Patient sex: M
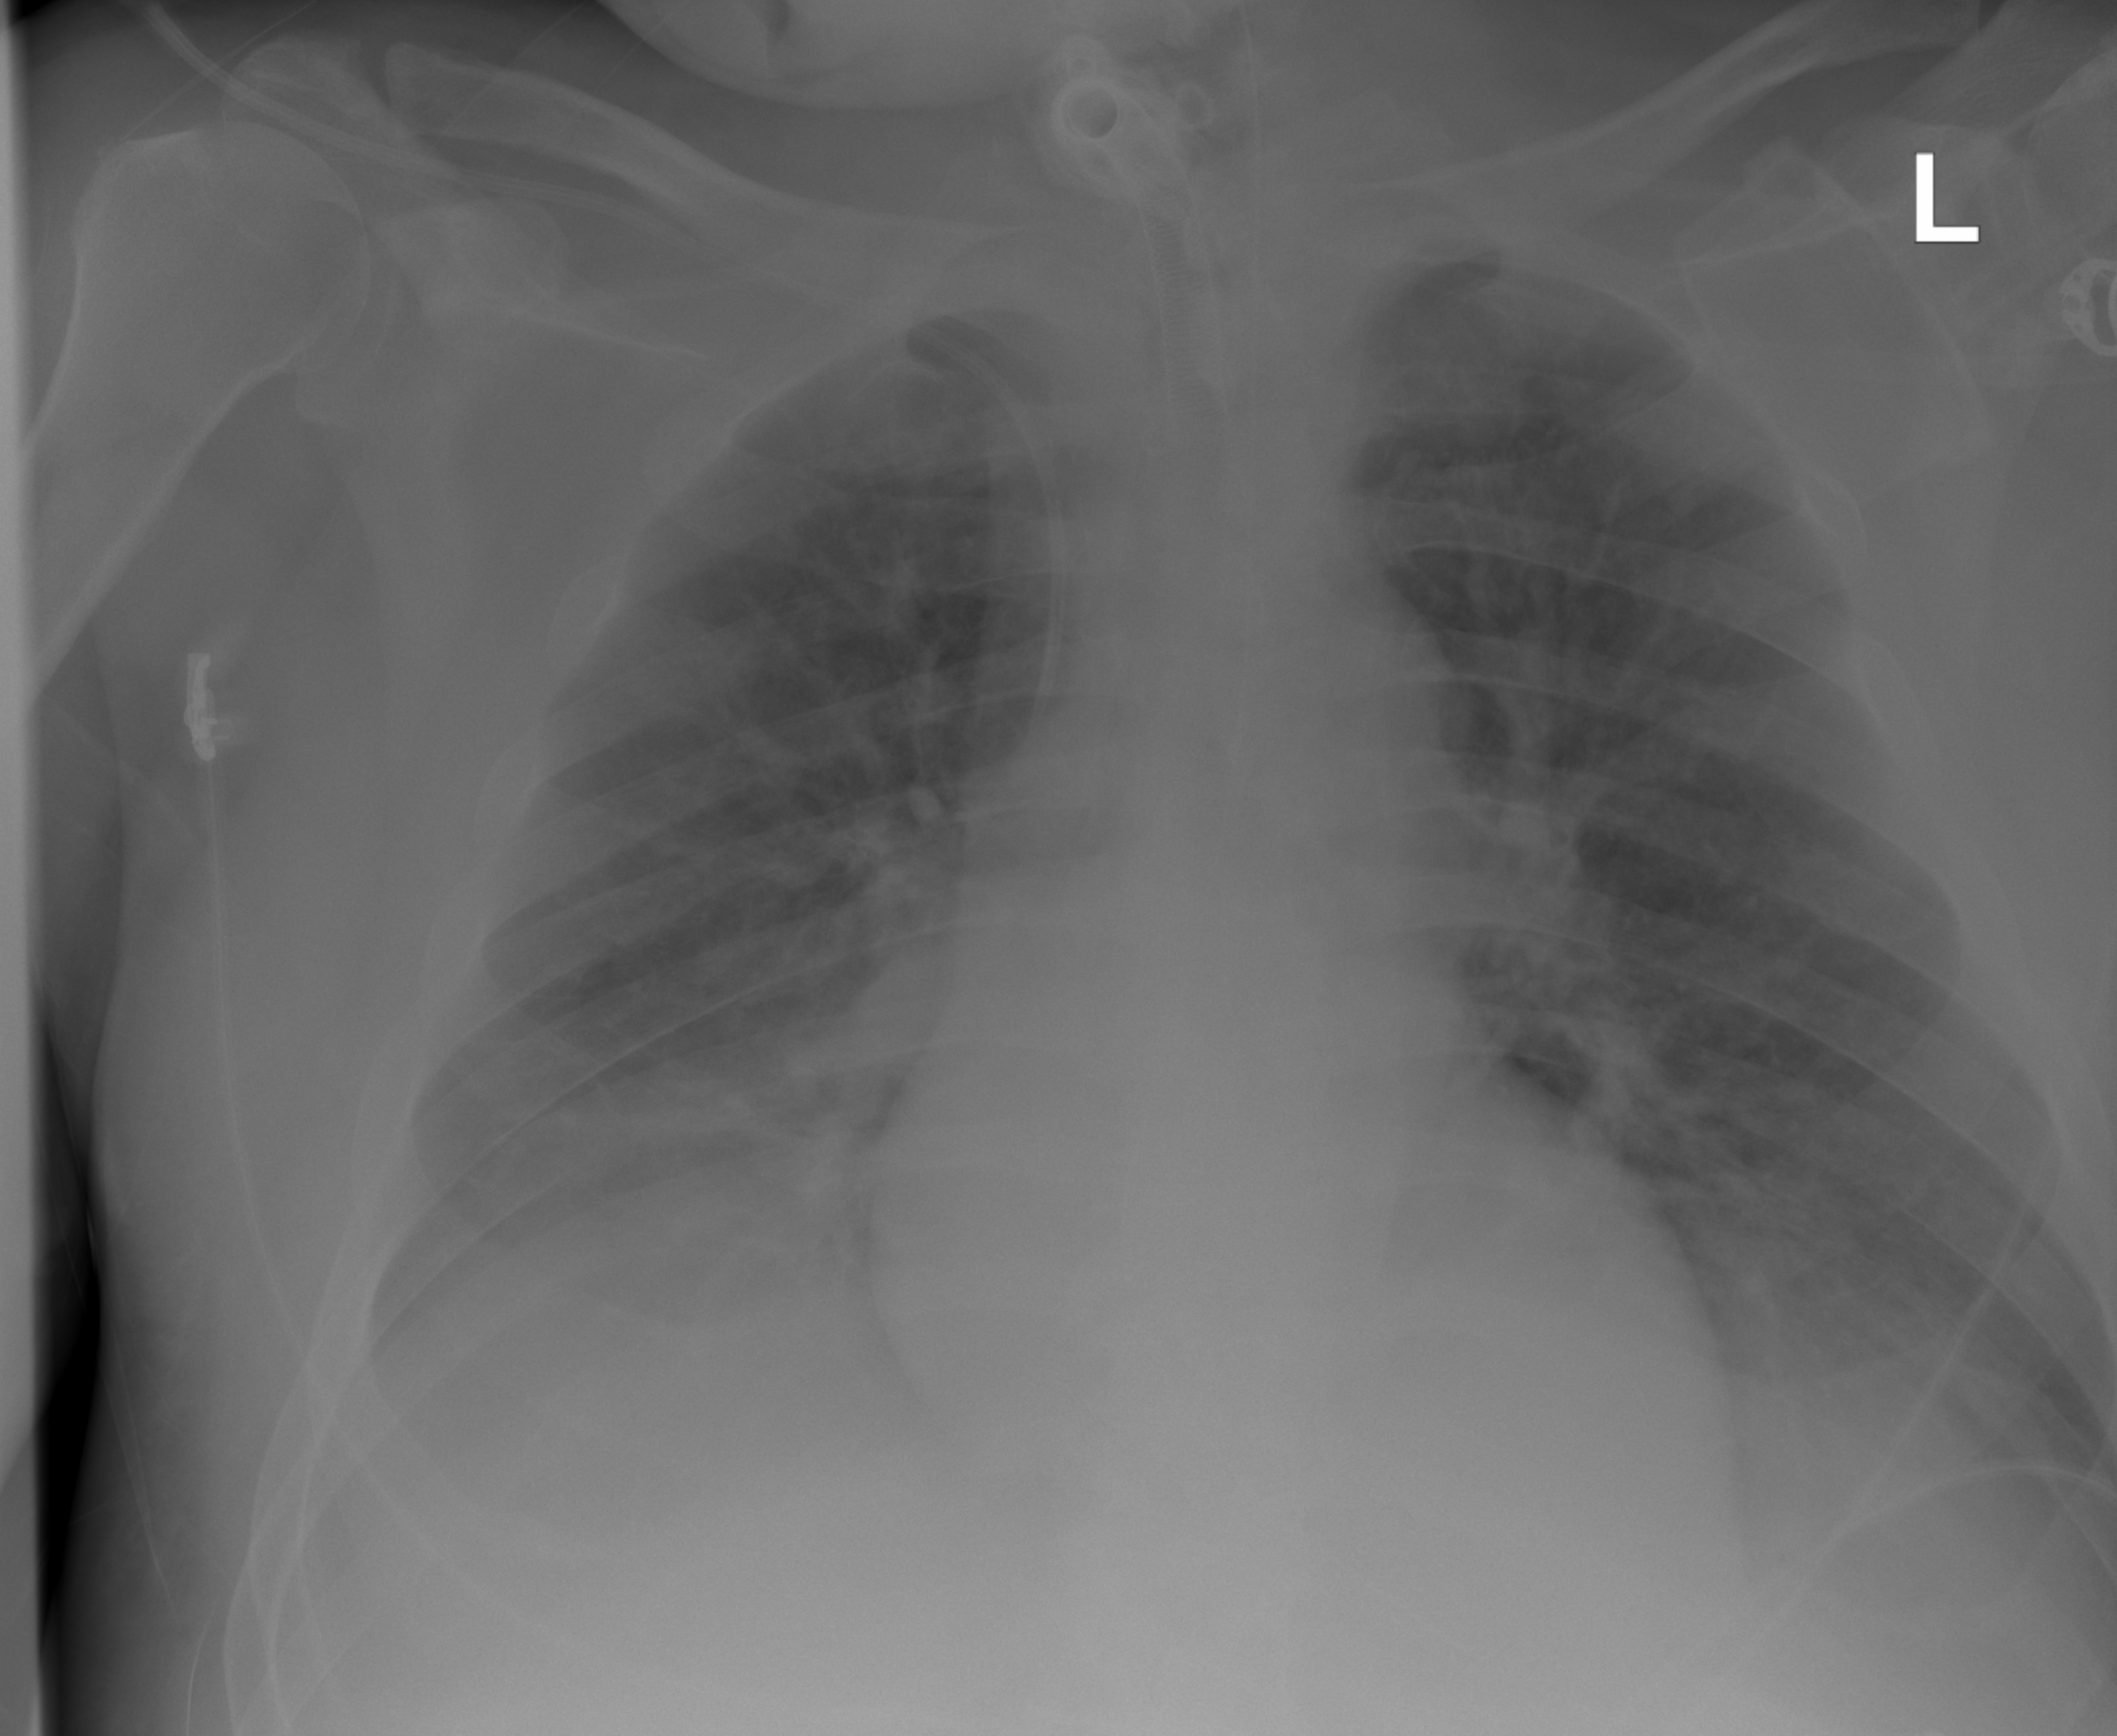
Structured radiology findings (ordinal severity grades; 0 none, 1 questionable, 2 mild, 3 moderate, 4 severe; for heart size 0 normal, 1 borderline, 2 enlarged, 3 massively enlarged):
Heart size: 0
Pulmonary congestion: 2
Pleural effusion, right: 3
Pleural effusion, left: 2
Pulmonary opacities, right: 0
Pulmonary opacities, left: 0
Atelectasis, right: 2
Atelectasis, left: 2